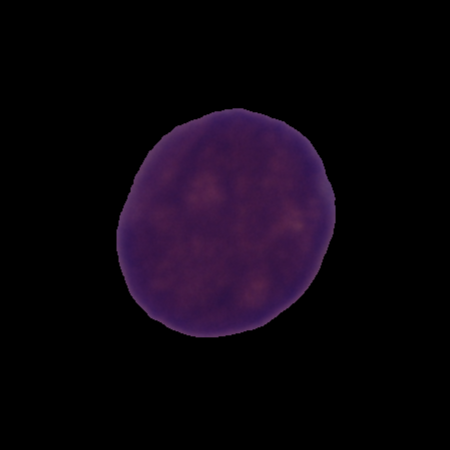
Label: cancer